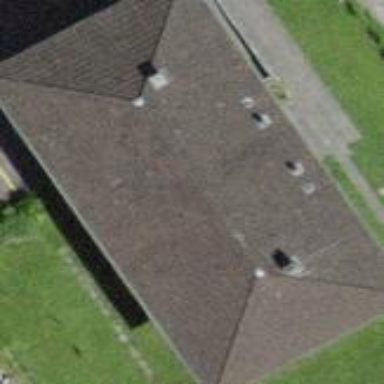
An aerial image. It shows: Hipped-roof apartment building with roof tiles.